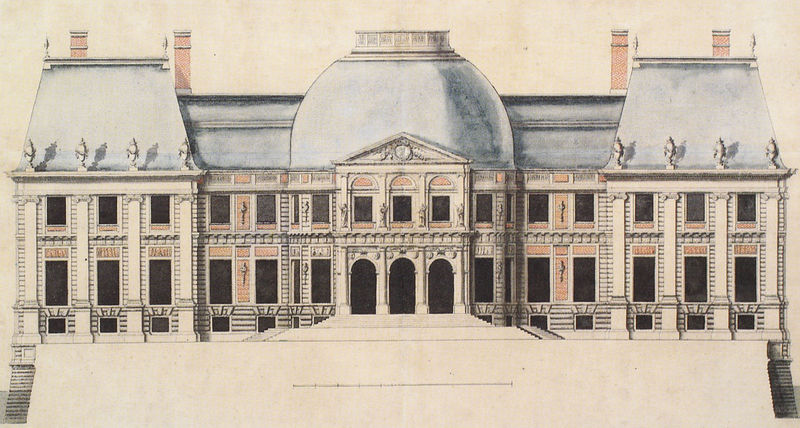
Titel: Vaux-le-Vicomte, Pläne
Künstler: Louis Le Vau
Schlagwörter: blau, schatten, fenster, grau, säule, säulen, tür, zeichnung, dach, gebäude, haus, rot, schloss, beige, architektur, barock, renaissance, kamin, kamine, schornstein, statue, ansicht, bogen, fassade, giebel, schornsteine, backstein, pilaster, figuren, französisch, kuppel, treppe, vasen, stufen, tor, eingang, palast, palazzo, entwurf, architrav, dreiecksgiebel, portal, risalit, ionisch, portikus, plan, achsen, flügelbau, superposition, mansardendach, rundborgen, trappe, resient